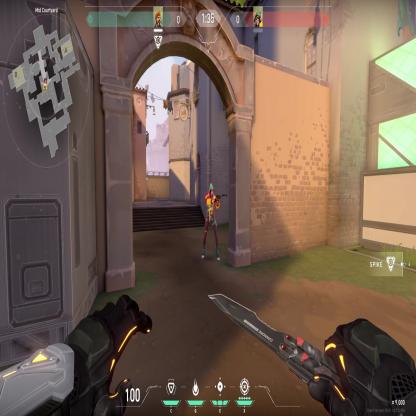
Label: enemy